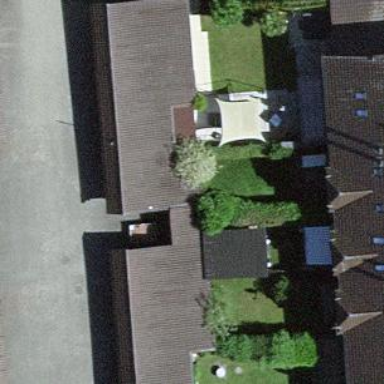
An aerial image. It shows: View of roof of building.